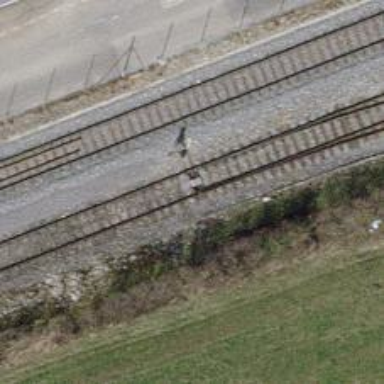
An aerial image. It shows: Railway switch.